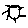
Label: sun